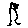
Label: tree